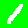
Digit: 1